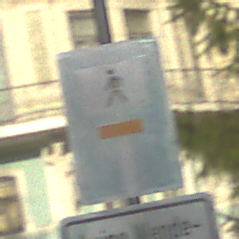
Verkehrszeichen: SackgasseFussgaengerDurchlaessig
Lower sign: HinweisGeaenderteVorfahrtVerkehrsfuehrungVerkehrsregelung3
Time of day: SunriseSunset
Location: Outdoor (Suburban)
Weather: PartlyCloudy
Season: NotSpecified
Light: Natural